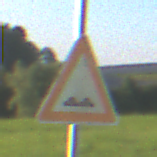
Verkehrszeichen: UnebeneFahrbahn
Umgebung: Outdoor, Nature
Tageszeit: MorningAfternoon
Wetter: PartlyCloudy
Licht: Natural
Jahreszeit: NotSpecified
Kontrast: HighContrast